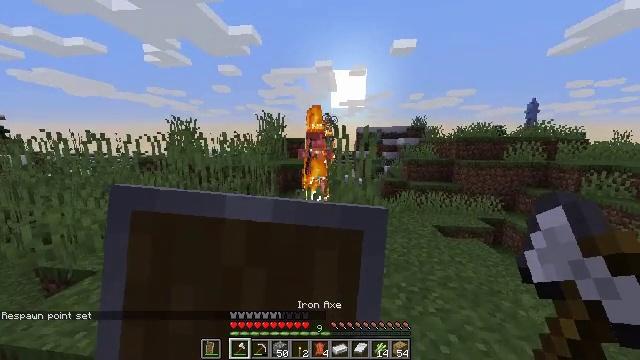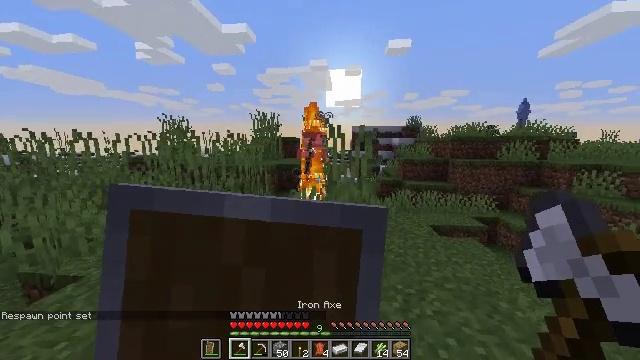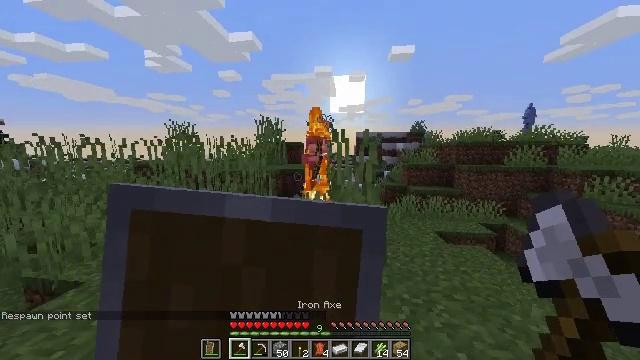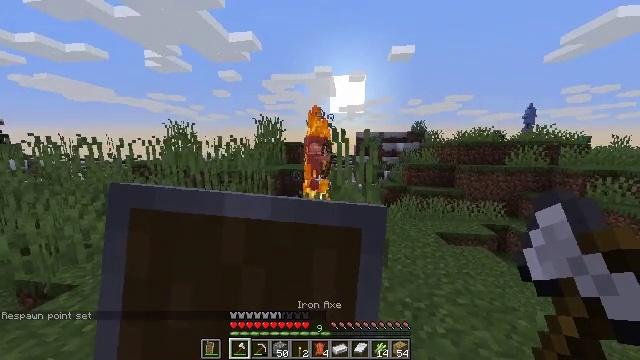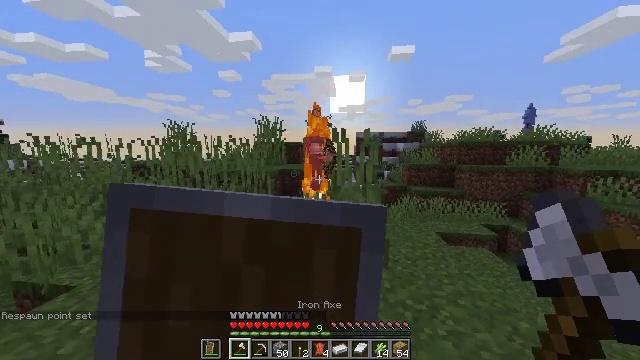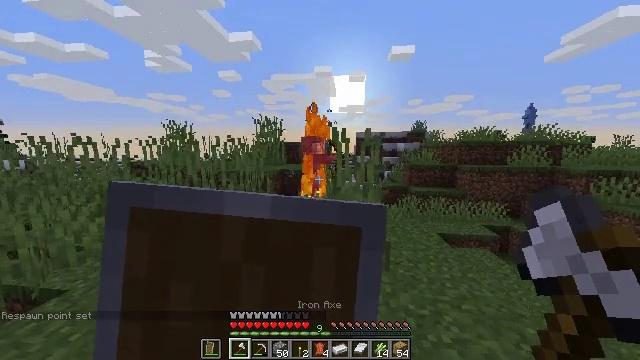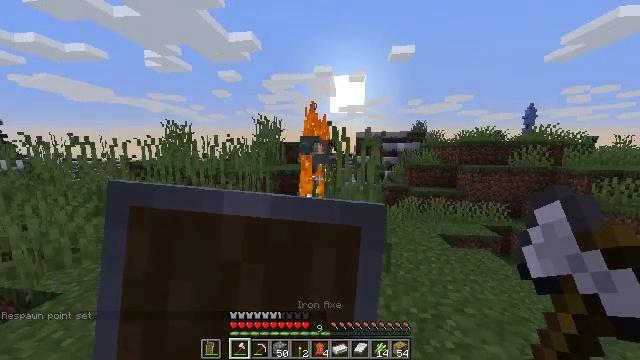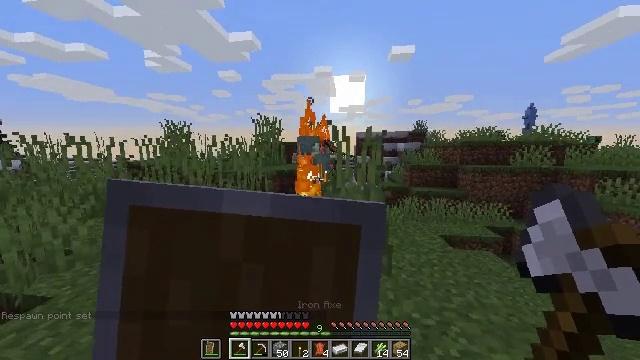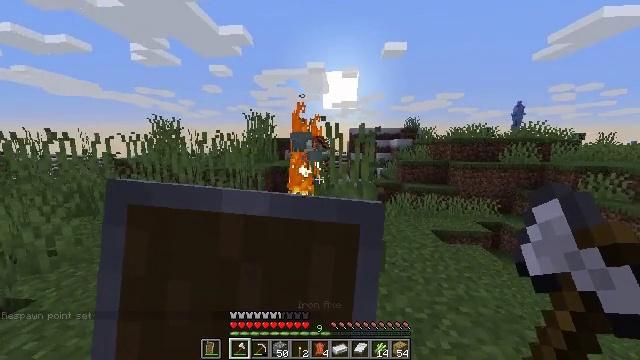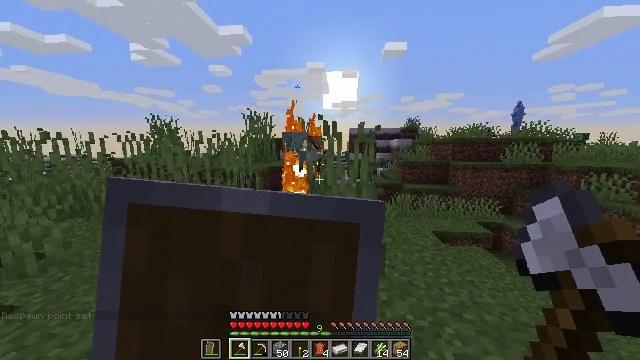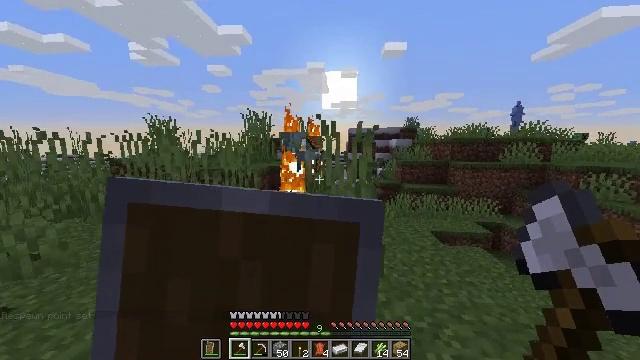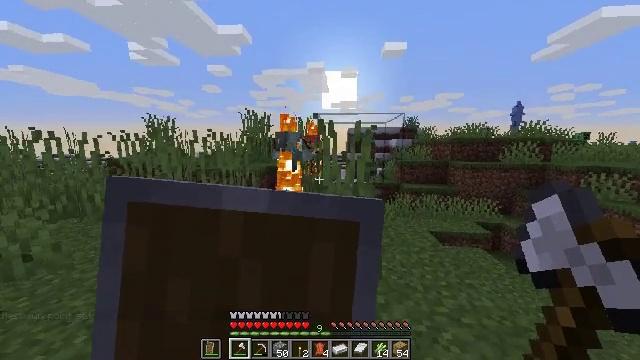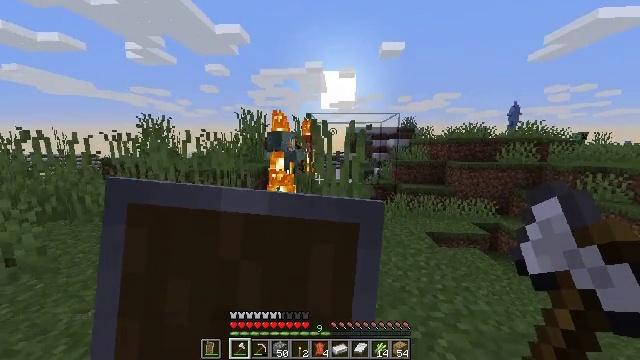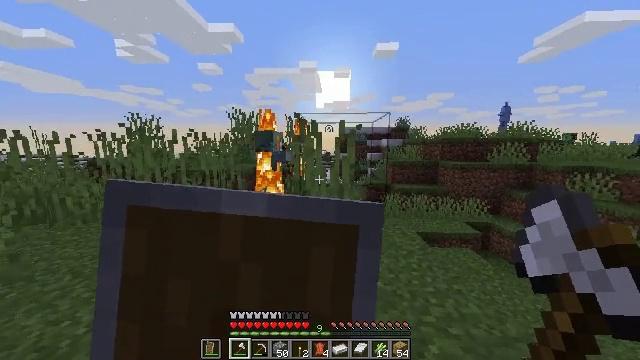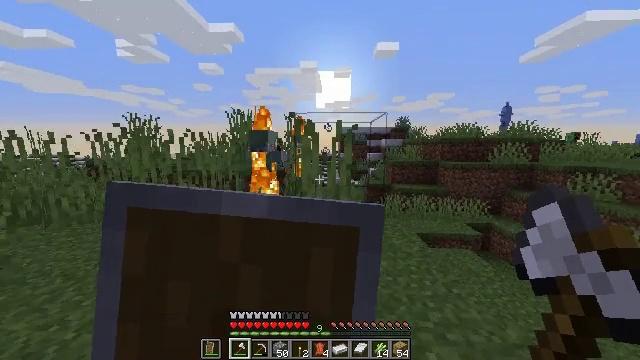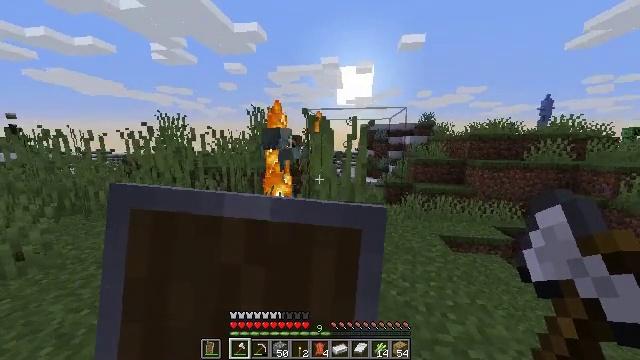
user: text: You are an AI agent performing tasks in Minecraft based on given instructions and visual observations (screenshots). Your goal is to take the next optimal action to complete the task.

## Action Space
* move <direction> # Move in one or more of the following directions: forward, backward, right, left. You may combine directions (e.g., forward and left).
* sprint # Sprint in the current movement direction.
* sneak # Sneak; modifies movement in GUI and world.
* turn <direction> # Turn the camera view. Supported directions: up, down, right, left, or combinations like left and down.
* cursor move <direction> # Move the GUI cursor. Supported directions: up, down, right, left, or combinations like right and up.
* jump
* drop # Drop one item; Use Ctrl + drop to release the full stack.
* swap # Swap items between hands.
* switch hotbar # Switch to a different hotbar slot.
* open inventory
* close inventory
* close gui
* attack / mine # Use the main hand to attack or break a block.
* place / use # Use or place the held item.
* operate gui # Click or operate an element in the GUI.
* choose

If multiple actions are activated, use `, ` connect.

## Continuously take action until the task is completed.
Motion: motion action
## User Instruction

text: Fight the stray.
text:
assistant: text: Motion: move forward, sprint, turn right, use / place
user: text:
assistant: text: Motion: move forward, sprint, turn left and up, use / place
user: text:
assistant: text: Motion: move forward, sprint, use / place
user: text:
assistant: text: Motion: move forward, sprint, use / place
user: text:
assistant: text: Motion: move forward, sprint, use / place
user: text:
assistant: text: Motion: move forward, sprint, use / place
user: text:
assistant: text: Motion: move forward, sprint, use / place
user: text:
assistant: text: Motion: move forward, sprint, turn right, use / place
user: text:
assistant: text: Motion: move forward and move right, sprint, use / place
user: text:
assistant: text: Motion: move forward and move right, sprint, use / place
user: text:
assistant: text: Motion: move forward and move right, sprint, use / place
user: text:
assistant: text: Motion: move forward and move right, sprint, use / place
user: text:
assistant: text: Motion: move forward and move right, sprint, turn right, use / place
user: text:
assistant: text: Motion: move forward and move right, sprint, use / place
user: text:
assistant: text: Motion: move forward and move right, sprint, turn left, use / place
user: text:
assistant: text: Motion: move forward, sprint, turn left, use / place
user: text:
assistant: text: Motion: move forward, sprint, turn left, use / place
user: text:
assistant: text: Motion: move forward, sprint, turn left, use / place
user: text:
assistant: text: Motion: move forward, sprint, turn left, use / place
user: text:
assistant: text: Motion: move forward and move left, sprint, use / place
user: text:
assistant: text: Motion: move forward and move left, sprint, use / place
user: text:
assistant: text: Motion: move forward and move left, sprint, turn left, use / place
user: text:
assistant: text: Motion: move forward and move left, sprint, turn left and up, use / place
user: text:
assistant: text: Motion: move forward and move left, sprint, use / place
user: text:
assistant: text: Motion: move forward and move left, sprint, use / place
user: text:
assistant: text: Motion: move forward and move left, sprint, use / place
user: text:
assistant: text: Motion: move forward and move left, sprint, use / place
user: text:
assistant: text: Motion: move forward and move left, sprint, use / place
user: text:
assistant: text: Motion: move forward and move left, sprint, turn right, use / place
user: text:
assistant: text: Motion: move forward and move left, sprint, turn right, use / place